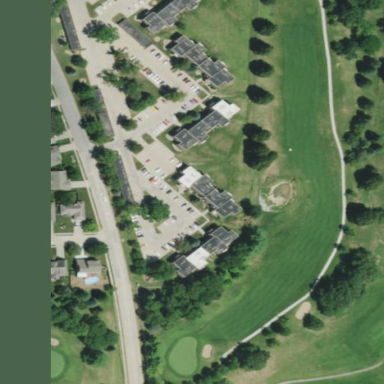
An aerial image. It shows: Golf fairway surrounded by grass.